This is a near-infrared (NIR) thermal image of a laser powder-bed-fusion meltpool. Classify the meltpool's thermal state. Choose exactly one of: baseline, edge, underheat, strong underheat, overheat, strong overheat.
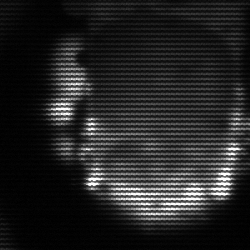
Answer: baseline